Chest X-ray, AP view. Patient: 56 years old, sex M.
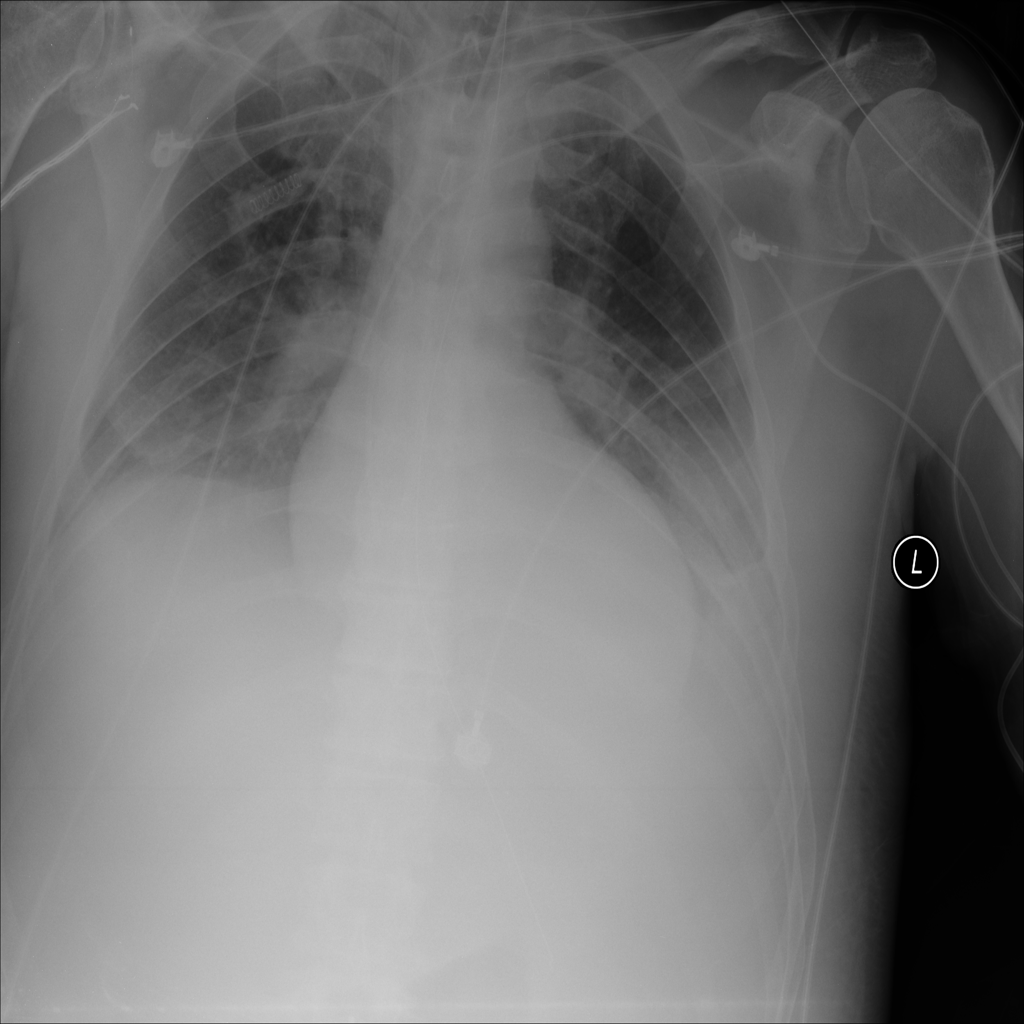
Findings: No Finding